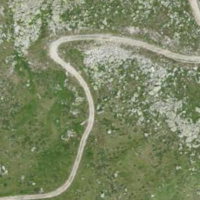
EUNIS habitat code: 26
Species observed at this site:
Arnica montana